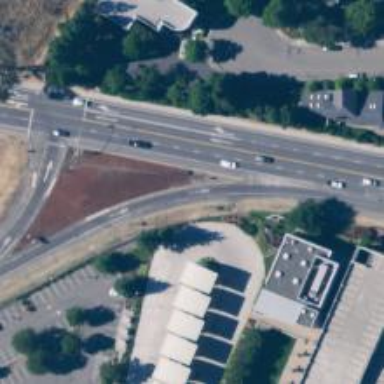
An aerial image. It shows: Busway road.